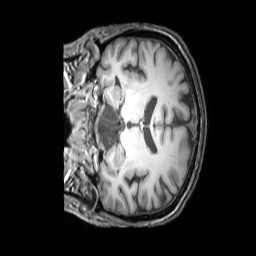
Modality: T1w
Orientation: coronal
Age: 56
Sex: male
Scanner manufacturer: philips
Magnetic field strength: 3 T
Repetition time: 0.009887 s
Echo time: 0.004594 s